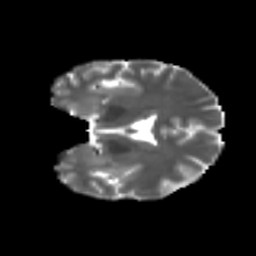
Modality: T2w
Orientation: coronal
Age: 26
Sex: female
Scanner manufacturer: ge
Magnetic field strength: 3 T
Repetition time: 7.8 s
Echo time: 0.0606 s